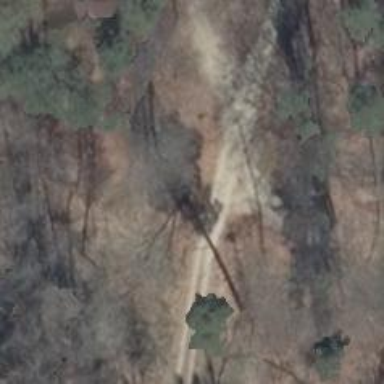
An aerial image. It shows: Gravel track road with bridge. The track is of grade3 tracktype.